Question: How can I do custom number formatting in a Power Bi visual?

I don't want to show all value as million. I want to put thousand for 1-day value, and million for 1-week value and year for 1-year value.
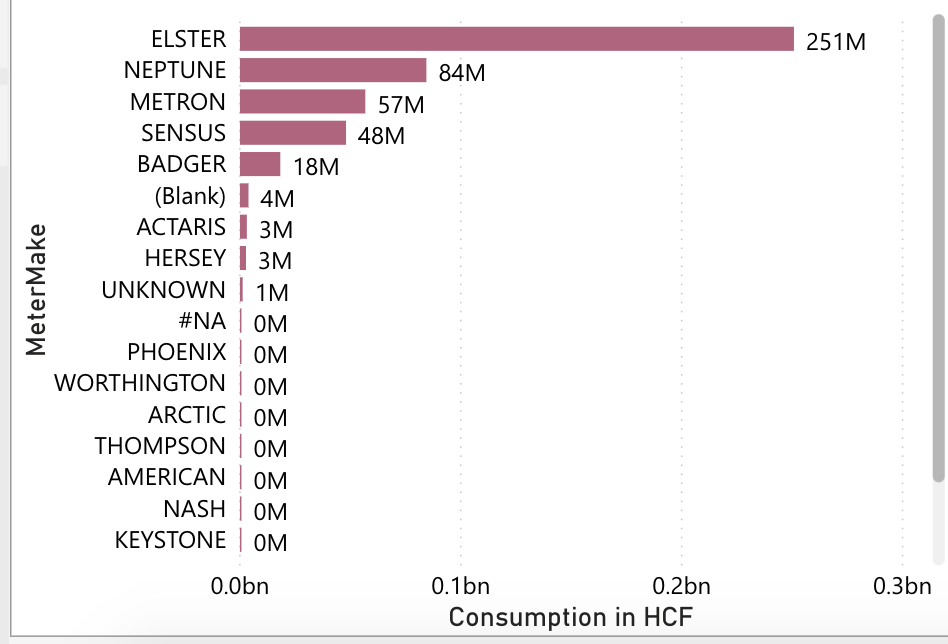
Answer: Power BI charts follow the principles of good data visualisation. That includes a scale that is relevant to the data with labels that relate to the scale.
In the visualisation, the differences for the values less than 1M are not discernible. The label with the 0M supports that approach, although it doesn't look great. But that happens when you have a chart with very large AND very small values. Power BI only supports one display unit and you selected Millions.
You may want to consider using a different visual for the data. Not all visuals to be shown as charts. If you want to show the exact numbers, then a simple table might be a better approach. In a sorted list of numbers, the digits in a number act very much like a horizontal bar.
Or split the chart in two and show one chart for values above 1M and another for values below 1M.
Or use Thousands as display units instead of Millions.
<URL>